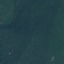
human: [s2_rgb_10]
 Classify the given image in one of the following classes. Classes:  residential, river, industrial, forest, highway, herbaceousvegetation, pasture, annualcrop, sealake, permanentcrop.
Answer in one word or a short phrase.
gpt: Forest